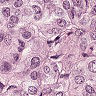
Metastatic tissue present: yes